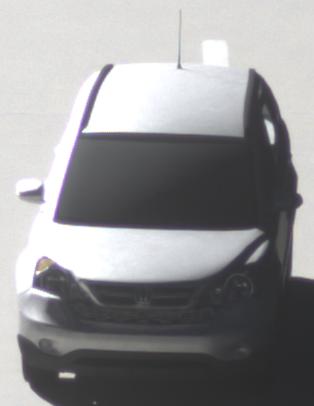
Make: Honda
Model: CR-V
Detailed model: CR-V (III) (04/10 - 10/12)
Model produced from: 2010
Model produced until: 2012
Doors: 5
Color: white
Road condition: dry road
Daytime: morning or afternoon
Contrast: high contrast